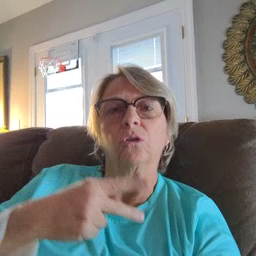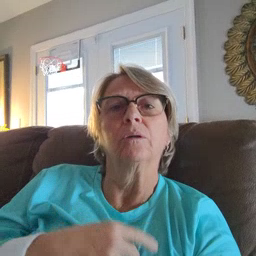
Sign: scissors